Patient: sex M, age 64
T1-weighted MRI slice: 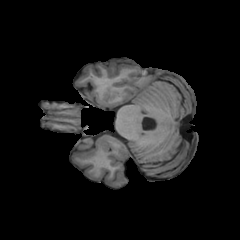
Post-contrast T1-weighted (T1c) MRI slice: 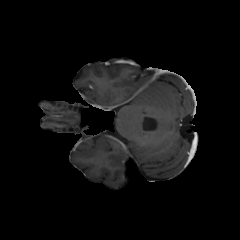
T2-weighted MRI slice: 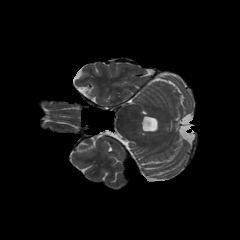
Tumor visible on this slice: no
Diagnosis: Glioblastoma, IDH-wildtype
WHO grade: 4